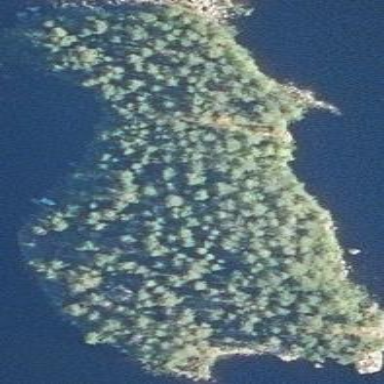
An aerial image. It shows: Islet.